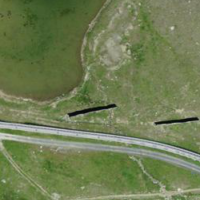
EUNIS habitat code: 26
Species observed at this site:
Campanula scheuchzeri
Geum montanum
Anthus spinoletta